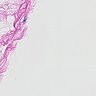
Metastatic tissue present: no